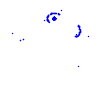
Particle: kaon